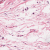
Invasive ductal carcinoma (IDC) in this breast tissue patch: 0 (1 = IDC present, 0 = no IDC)